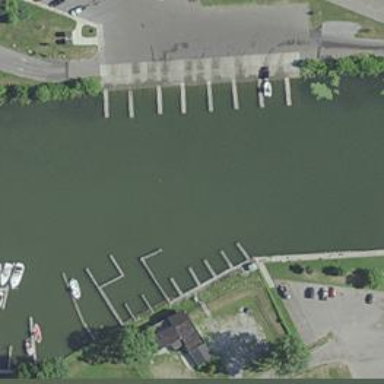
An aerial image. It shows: Dock located along the waterway.